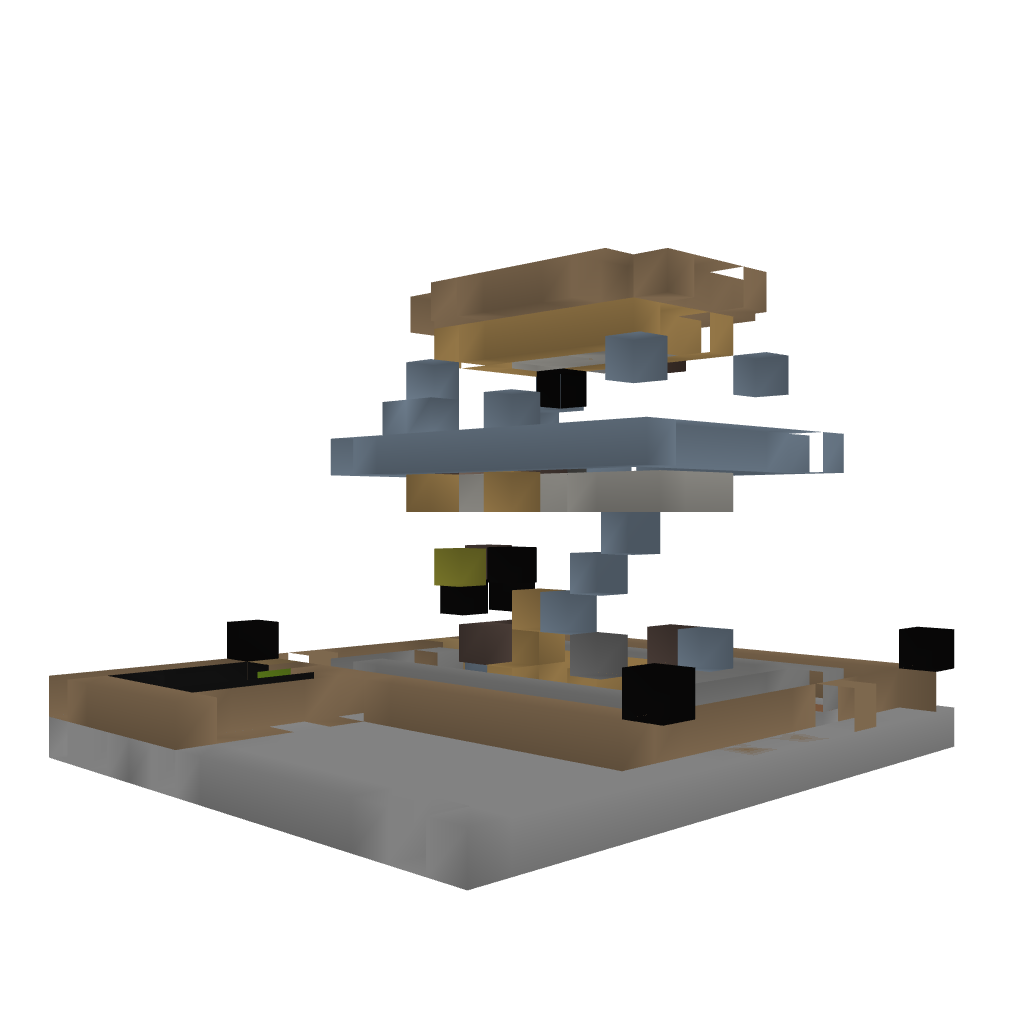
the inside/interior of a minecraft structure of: Basic house n°1